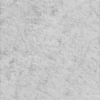
Label: not_dusty